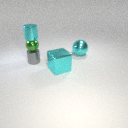
small gray metal cylinder below small green metal sphere